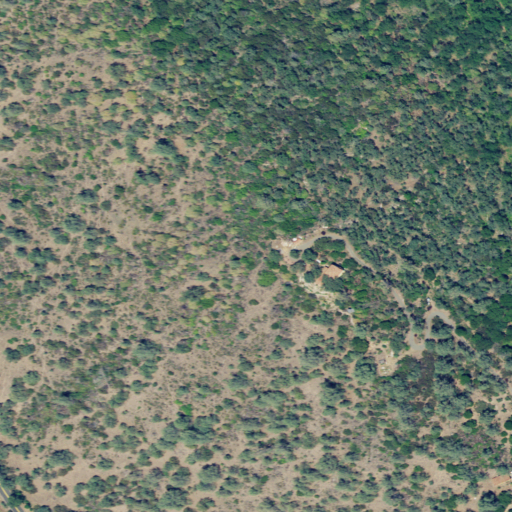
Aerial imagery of mountain in California named Dali-Dona containing shrub, open development, and mixed forest